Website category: university
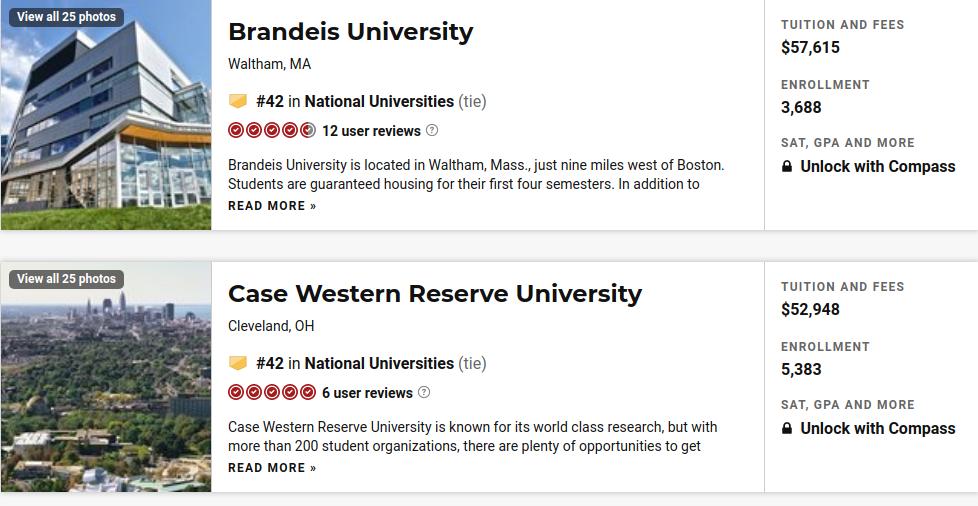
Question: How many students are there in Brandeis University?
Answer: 3,688

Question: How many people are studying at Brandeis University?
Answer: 3,688

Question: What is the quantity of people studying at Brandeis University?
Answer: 3,688

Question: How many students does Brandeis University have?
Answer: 3,688

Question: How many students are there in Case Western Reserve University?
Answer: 5,383

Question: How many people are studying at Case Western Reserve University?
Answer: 5,383

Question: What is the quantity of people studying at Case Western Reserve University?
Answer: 5,383

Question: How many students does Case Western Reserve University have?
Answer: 5,383

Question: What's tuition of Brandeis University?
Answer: $57,615

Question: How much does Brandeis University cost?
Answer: $57,615

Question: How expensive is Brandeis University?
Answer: $57,615

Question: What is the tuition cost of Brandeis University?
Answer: $57,615

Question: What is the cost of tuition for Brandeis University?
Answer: $57,615

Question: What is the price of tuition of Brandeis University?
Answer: $57,615

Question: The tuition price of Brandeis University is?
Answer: $57,615

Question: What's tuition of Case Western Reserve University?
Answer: $52,948

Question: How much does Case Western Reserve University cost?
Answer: $52,948

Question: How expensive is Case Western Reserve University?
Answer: $52,948

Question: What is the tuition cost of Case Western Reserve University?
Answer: $52,948

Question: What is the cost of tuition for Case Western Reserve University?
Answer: $52,948

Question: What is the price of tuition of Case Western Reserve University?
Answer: $52,948

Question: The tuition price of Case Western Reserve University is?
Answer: $52,948

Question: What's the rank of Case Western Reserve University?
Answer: #42

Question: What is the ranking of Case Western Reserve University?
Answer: #42

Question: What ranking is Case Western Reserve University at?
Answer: #42

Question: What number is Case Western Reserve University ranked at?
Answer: #42

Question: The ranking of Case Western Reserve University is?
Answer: #42

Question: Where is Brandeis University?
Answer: Waltham, MA

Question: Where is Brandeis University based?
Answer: Waltham, MA

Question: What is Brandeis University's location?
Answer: Waltham, MA

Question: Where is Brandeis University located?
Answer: Waltham, MA

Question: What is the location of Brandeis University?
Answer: Waltham, MA

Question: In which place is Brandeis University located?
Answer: Waltham, MA

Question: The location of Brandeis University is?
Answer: Waltham, MA

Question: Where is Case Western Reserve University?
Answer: Cleveland, OH

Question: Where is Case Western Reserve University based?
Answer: Cleveland, OH

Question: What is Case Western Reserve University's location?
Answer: Cleveland, OH

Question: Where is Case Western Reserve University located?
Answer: Cleveland, OH

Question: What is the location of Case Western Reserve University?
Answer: Cleveland, OH

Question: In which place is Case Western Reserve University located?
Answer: Cleveland, OH

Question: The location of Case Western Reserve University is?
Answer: Cleveland, OH

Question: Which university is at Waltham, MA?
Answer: Brandeis University

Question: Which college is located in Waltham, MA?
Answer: Brandeis University

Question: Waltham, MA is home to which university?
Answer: Brandeis University

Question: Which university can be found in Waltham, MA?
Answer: Brandeis University

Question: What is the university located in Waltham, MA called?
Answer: Brandeis University

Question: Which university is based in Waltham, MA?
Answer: Brandeis University

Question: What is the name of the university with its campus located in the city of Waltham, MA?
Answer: Brandeis University

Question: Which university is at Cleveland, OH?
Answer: Case Western Reserve University

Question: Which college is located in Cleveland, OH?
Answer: Case Western Reserve University

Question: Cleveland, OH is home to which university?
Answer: Case Western Reserve University

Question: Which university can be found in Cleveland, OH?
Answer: Case Western Reserve University

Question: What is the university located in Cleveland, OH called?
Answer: Case Western Reserve University

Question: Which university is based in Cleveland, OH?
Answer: Case Western Reserve University

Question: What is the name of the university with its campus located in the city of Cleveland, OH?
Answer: Case Western Reserve University